Question: I use struts in my Java EE project:
In my 'loading.jsp' if I use the below 'src', I will get '404' error:
'''
<IFRAME src="${pageContext.request.contextPath}/WEB-INF/page/menu/alermDevice.jsp" name="dev" id="dev" frameBorder="0" width="500" scrolling="auto" height="400">
</IFRAME>
'''

But if I use below src:
'''
<IFRAME src="elecMenuAction_alermDevice.do" name="dev" id="dev" frameBorder="0" width="500" scrolling="auto" height="400">
</IFRAME>
'''
I will get the correct information.
This is my 'struts.xml':
'''
<?xml version="1.0" encoding="UTF-8"?>
<!DOCTYPE struts PUBLIC
"-//Apache Software Foundation//DTD Struts Configuration 2.3//EN"
"http://struts.apache.org/dtds/struts-2.3.dtd">
<struts>
<constant name="struts.devMode" value="true"></constant>
<constant name="struts.ui.theme" value="simple"></constant>
<constant name="struts.action.extension" value="do"></constant>
<package name="system" namespace="/system" extends="struts-default">
<action name="elecTextAction_*" class="elecTextAction" method="{1}">
<result name="save">/system/textAdd.jsp</result>
</action>
<action name="elecMenuAction_*" class="elecMenuAction" method="{1}">
<result name="menuHome">/WEB-INF/page/menu/home.jsp</result>
<result name="title">/WEB-INF/page/menu/title.jsp</result>
<result name="left">/WEB-INF/page/menu/left.jsp</result>
<result name="change">/WEB-INF/page/menu/change.jsp</result>
<result name="loading">/WEB-INF/page/menu/loading.jsp</result>
<result name="logout" type="redirect">index.jsp</result>
<result name="alermStation">/WEB-INF/page/menu/alermStation.jsp</result>
<result name="alermDevice">/WEB-INF/page/menu/alermDevice.jsp</result>
</action>
</package>
</struts>
'''
Why I use the path can not access the JSP? only use the action I can get it yet?
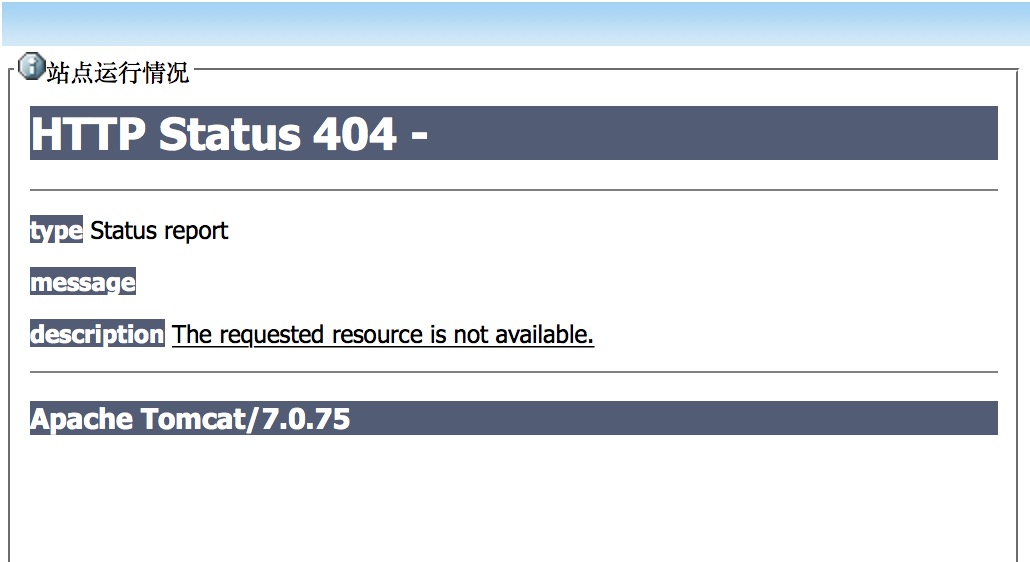
Answer: The web server cannot get resources from and below 'WEB-INF' folder. When action is invoked it returns a response as an execution of the result. It's used a result type 'dispatcher' which is used by default to forward request to the specified URL (the requested JSP page).
>
### Dispatcher Result
Includes or forwards to a view (usually a jsp). Behind the scenes
Struts will use a 'RequestDispatcher', where the target servlet/JSP
receives the same request/response objects as the original
servlet/JSP. Therefore, you can pass data between them using
'request.setAttribute()' - the Struts action is available.There are three possible ways the result can be executed:- If we are in the scope of a JSP (a 'PageContext' is available), 'PageContext''s 'PageContext#include(String)' method is
called.- If there is no 'PageContext' and we're not in any sort of include (there is no '"javax.servlet.include.servlet_path"' in the request
attributes), then a call to
'RequestDispatcher#forward(javax.servlet.ServletRequest, javax.servlet.ServletResponse)' is made.- Otherwise, 'RequestDispatcher#include(javax.servlet.ServletRequest, javax.servlet.ServletResponse)' is called.
---
When servlet dispatcher is invoked it has not such restriction and can return resource with the same response that was originally requested.